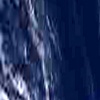
Label: water